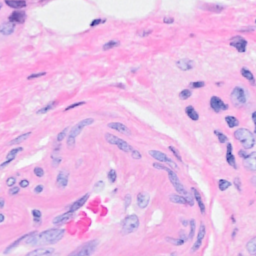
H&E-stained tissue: Breast